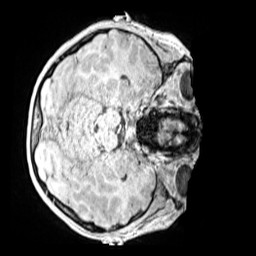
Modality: MP2RAGE
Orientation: axial
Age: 10
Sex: male
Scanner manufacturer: siemens
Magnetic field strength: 3 T
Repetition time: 4 s
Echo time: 0.00299 s